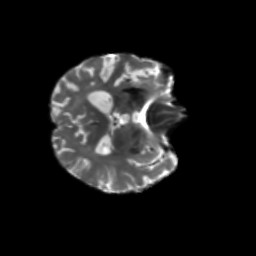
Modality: T2w
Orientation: axial
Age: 70
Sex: male
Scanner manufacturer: siemens
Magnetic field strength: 3 T
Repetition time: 5.47 s
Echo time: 0.0854 s